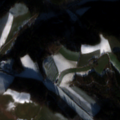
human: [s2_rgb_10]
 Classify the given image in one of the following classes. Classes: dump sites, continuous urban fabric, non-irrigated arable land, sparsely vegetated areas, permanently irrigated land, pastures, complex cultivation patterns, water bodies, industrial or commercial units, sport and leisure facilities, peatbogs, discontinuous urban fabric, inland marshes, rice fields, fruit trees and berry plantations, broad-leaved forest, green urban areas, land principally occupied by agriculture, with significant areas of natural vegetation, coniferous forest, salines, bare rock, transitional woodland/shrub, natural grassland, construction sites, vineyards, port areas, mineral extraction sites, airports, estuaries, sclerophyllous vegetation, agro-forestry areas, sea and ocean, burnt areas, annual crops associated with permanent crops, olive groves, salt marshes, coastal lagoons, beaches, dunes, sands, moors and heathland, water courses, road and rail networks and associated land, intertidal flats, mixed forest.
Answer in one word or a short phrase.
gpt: complex cultivation patterns, coniferous forest, mixed forest